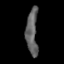
Tissue: skin
Cell type: Others
Senescence score: 0.2701
Nuclear area (px): 525
Mean DAPI intensity: 96.598